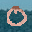
Label: 0